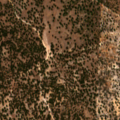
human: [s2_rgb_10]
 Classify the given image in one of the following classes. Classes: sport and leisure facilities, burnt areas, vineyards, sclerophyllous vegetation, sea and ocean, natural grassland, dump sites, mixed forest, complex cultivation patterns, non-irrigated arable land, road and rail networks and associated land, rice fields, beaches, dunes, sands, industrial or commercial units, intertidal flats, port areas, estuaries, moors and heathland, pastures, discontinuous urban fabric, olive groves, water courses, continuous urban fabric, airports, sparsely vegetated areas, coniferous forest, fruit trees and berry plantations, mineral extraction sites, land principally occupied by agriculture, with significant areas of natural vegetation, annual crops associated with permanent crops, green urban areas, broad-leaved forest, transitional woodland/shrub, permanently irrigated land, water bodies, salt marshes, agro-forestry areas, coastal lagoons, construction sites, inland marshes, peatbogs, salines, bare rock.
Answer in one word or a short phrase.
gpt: agro-forestry areas, coniferous forest